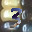
Label: 3